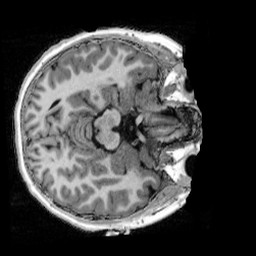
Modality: UNIT1_denoised
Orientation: axial
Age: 11
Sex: female
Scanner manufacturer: siemens
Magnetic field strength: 3 T
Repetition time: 4 s
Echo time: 0.00303 s